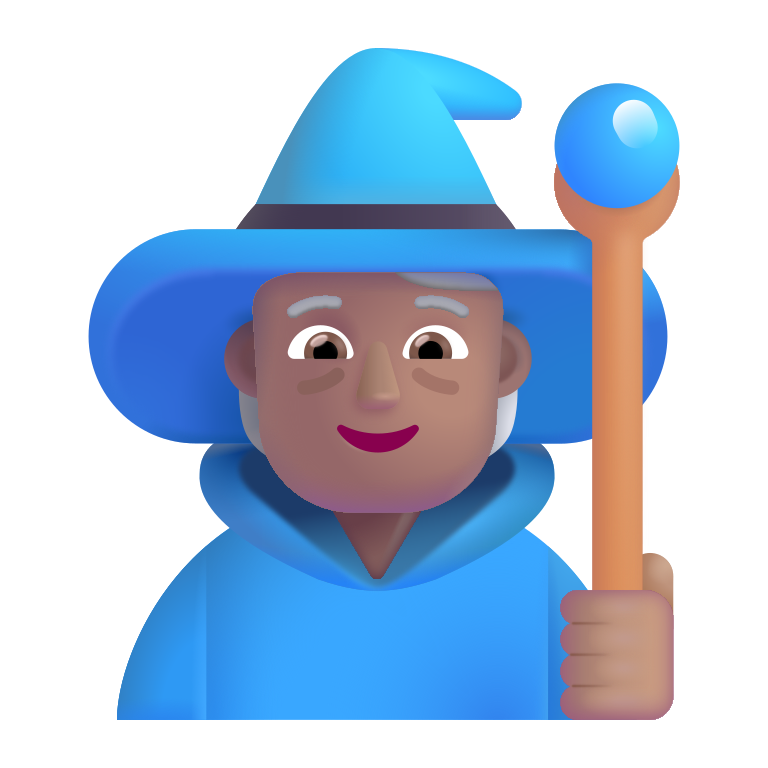
person mage color